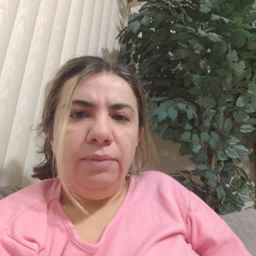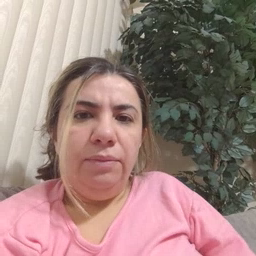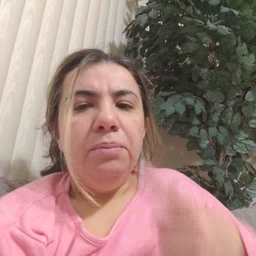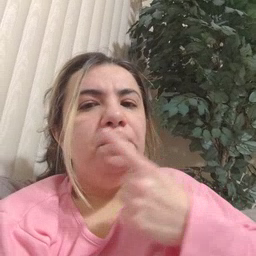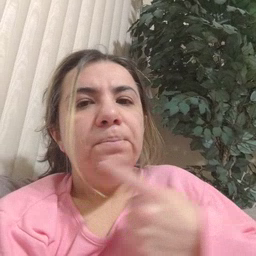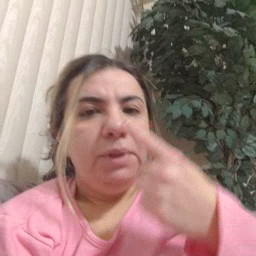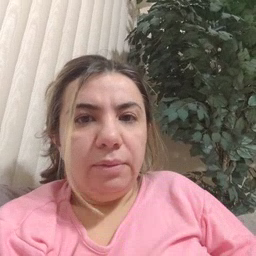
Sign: mouth